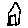
Label: house